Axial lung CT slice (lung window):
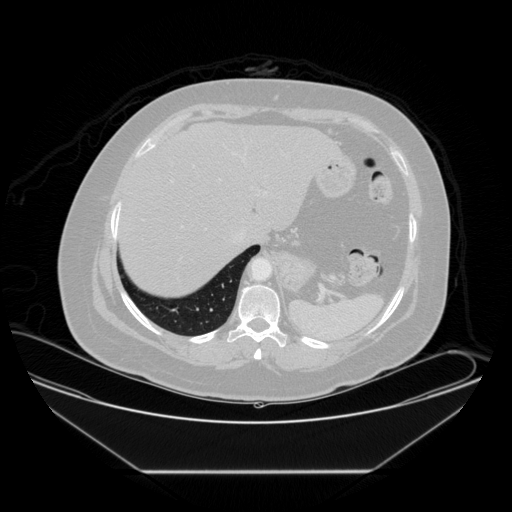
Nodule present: no